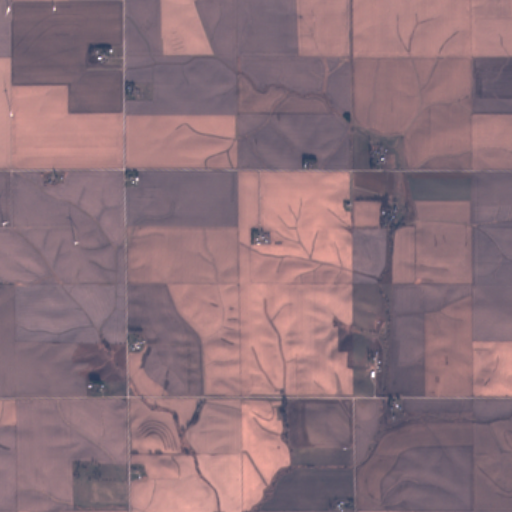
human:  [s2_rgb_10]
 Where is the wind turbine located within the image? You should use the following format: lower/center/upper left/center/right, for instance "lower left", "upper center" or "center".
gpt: The wind turbine is located in the upper left of the image.
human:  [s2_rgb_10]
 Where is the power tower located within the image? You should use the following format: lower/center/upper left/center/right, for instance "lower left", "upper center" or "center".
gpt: There is no power tower in the image.